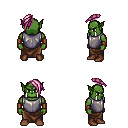
a pixel art fantasy rpg character, male body template, orc, green skin, steel chest armor, robe skirt, pink long mohawk hairstyle, leather bracers, brown shoes, four views (front, back, left, right), 2x2 character sprite sheet, small pixel art, hard edges, no anti-aliasing